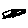
Label: flower